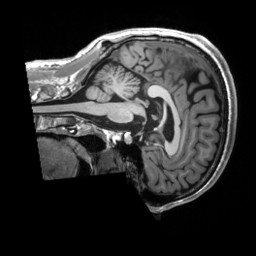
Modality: T1w
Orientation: sagittal
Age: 25
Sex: male
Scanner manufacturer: siemens
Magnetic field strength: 3 T
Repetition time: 2.53 s
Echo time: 0.00227 s